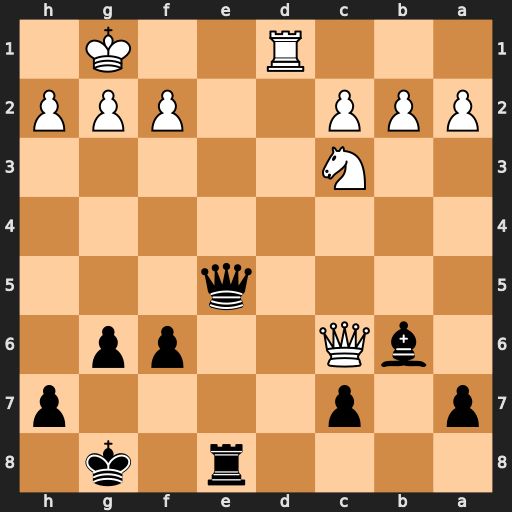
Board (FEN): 4r1k1/p1p4p/1bQ2pp1/4q3/8/2N5/PPP2PPP/3R2K1
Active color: b
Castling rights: -
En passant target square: -
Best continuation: Qe1+ Rxe1 Rxe1#